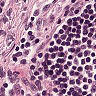
Metastatic tissue present: no